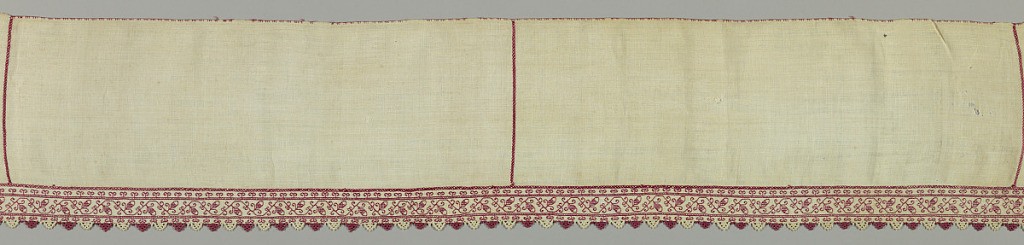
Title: Band
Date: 17th century
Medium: silk on linen Technique: embroidered, edging of needlepoint.
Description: Band of white linen with one embroidered border in design of scrolls and acorns on angular stem, edging of needlepoint.